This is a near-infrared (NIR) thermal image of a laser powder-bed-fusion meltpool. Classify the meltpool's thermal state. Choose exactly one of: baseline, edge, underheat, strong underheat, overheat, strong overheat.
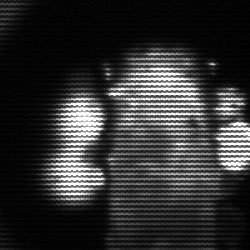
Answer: strong underheat